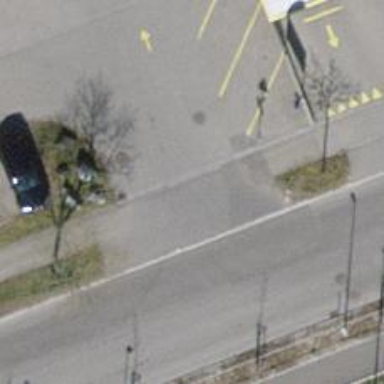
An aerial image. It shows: Junction.